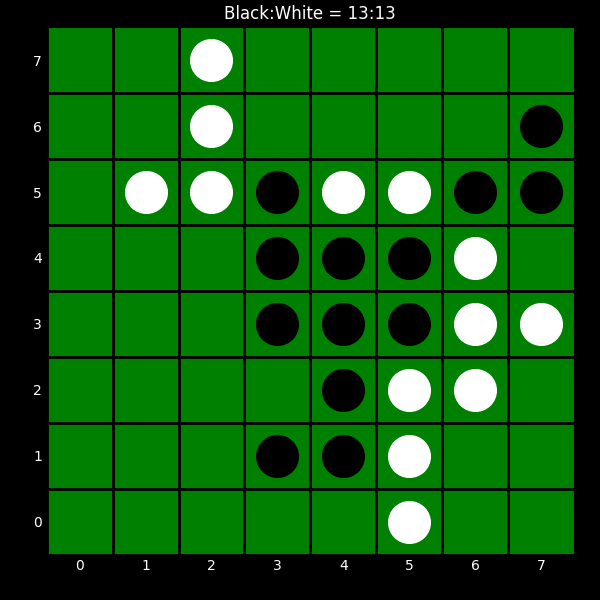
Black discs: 13
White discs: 13